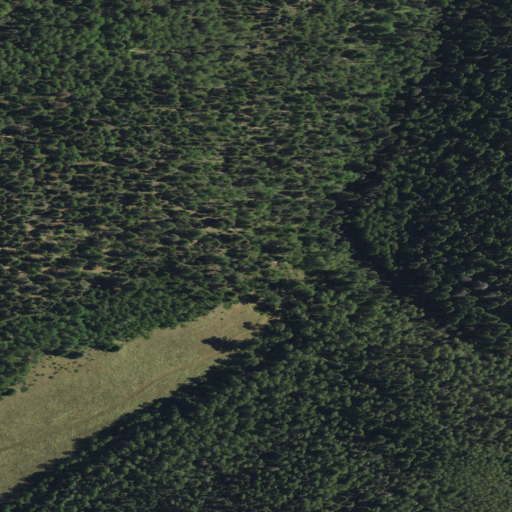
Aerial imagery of gap in New Mexico named Quintana Pass containing evergreen forest, deciduous forest, mixed forest, herbaceous wetlands, woody wetlands, and shrub